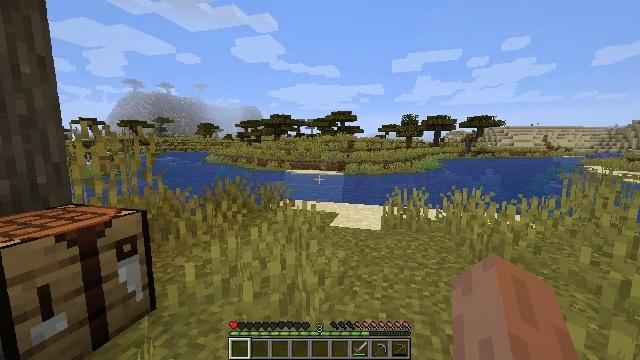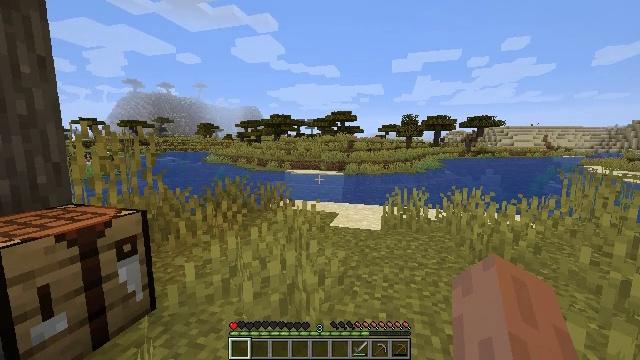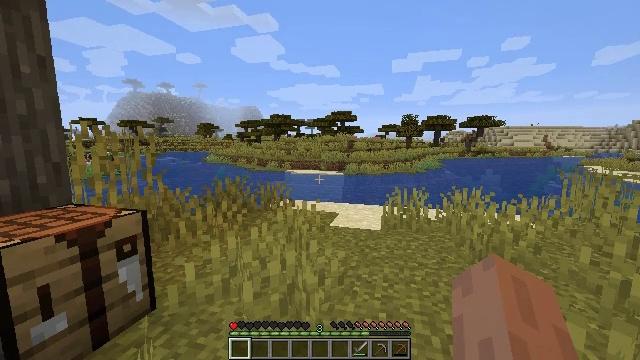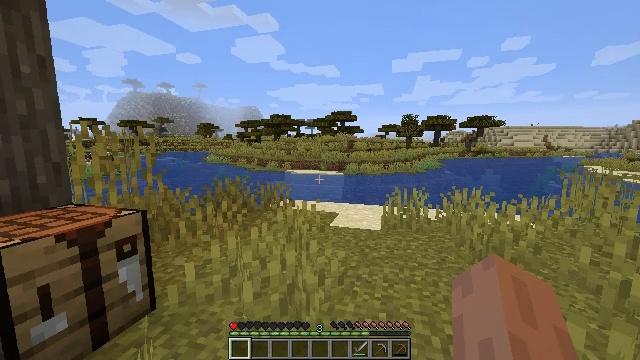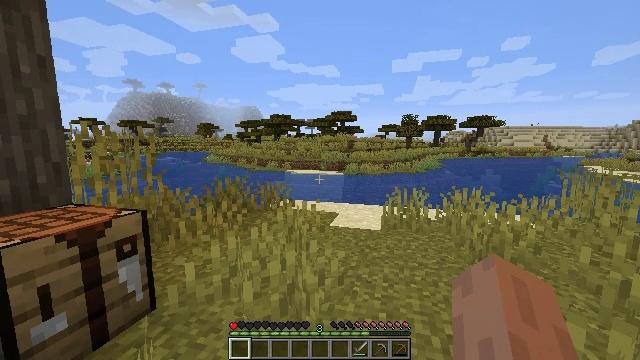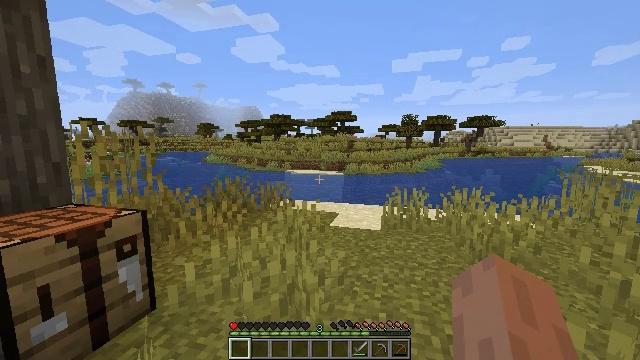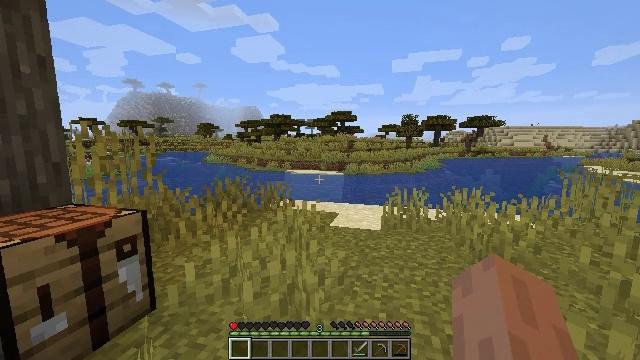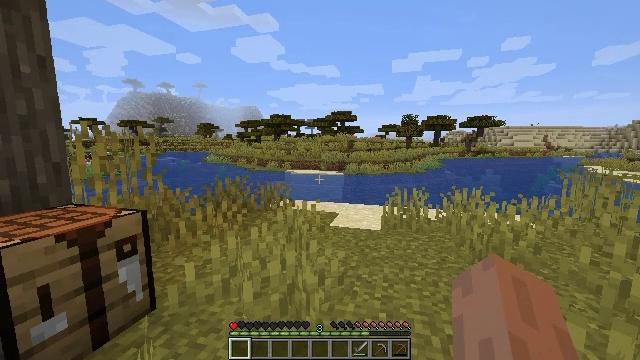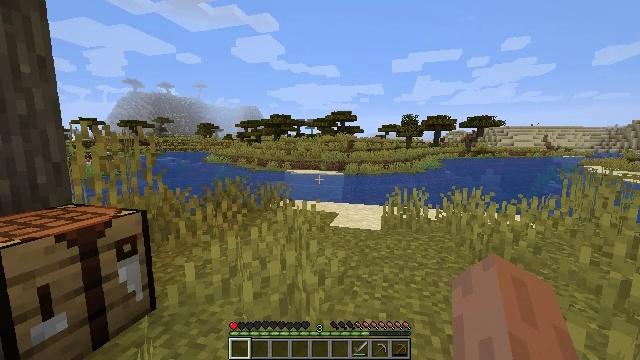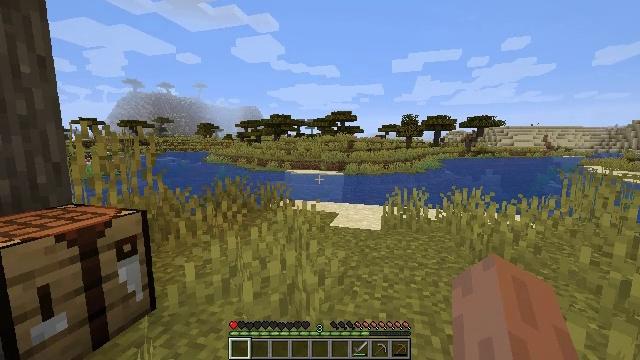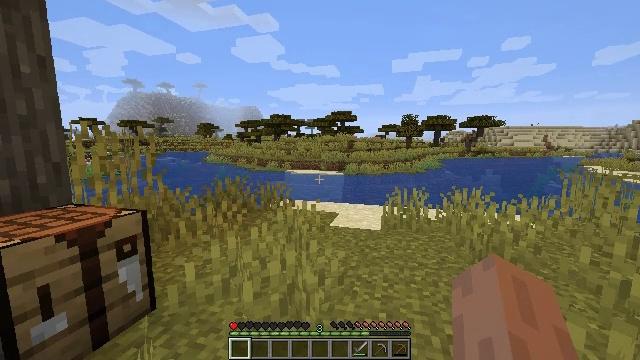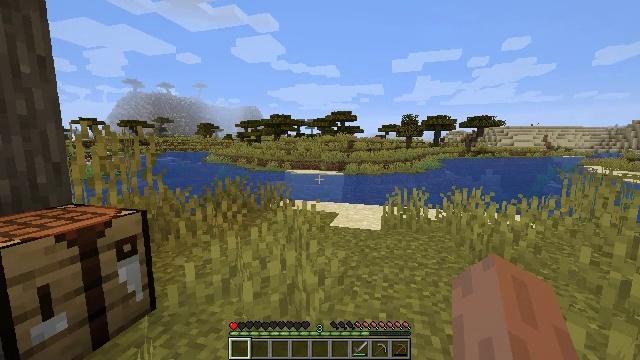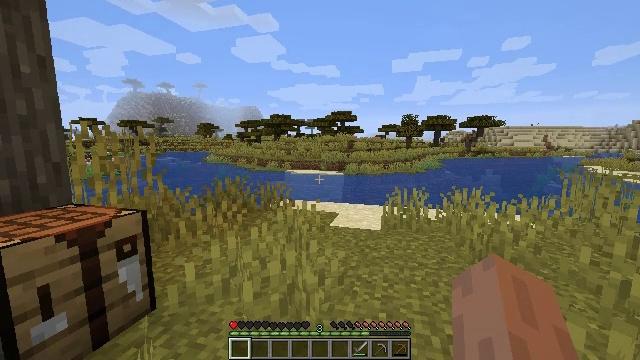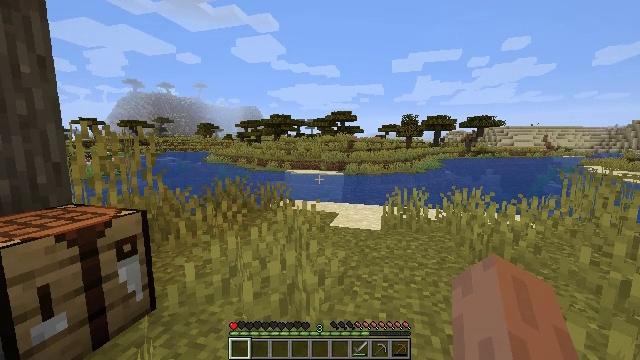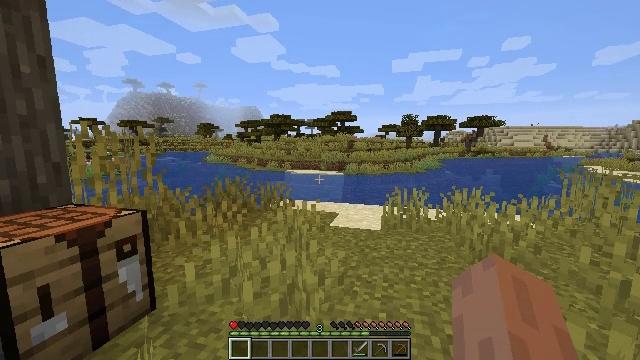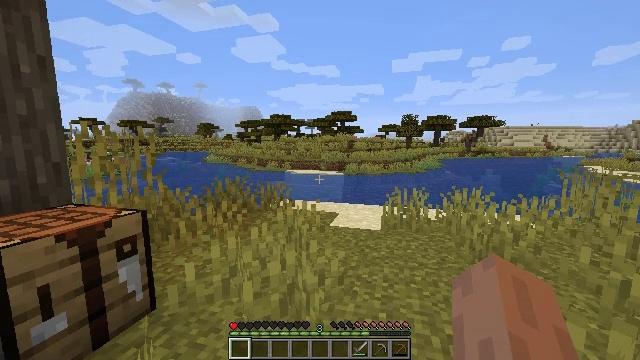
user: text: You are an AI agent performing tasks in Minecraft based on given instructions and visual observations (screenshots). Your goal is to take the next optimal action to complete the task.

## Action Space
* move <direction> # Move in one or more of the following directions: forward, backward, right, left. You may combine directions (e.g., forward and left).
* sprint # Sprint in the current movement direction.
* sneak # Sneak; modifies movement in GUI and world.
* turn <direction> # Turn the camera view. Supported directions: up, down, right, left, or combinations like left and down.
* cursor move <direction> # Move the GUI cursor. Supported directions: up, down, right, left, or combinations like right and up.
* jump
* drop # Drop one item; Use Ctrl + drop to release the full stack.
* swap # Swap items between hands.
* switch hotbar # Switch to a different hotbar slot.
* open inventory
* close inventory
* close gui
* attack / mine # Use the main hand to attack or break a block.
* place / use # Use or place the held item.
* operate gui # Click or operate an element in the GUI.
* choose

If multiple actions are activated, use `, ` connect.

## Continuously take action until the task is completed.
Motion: motion action
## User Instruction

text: Craft a cooked cod in the furnace.
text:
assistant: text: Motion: no_op
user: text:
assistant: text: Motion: no_op
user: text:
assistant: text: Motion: no_op
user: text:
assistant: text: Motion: no_op
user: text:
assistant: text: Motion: no_op
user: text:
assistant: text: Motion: no_op
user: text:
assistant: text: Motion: no_op
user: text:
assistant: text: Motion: no_op
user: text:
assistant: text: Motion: no_op
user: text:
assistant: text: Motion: no_op
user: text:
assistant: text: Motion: no_op
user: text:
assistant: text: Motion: no_op
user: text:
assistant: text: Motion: no_op
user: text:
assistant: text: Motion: no_op
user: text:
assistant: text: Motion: no_op
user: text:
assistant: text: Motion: no_op
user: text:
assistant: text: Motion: no_op
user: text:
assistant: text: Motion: no_op
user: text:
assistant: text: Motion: no_op
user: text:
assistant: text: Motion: no_op
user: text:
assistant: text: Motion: no_op
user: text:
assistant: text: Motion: no_op
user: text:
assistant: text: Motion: no_op
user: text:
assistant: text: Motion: no_op
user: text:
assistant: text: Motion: no_op
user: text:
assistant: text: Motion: no_op
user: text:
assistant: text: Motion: no_op
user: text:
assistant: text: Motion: no_op
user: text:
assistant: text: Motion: no_op
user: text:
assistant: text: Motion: no_op